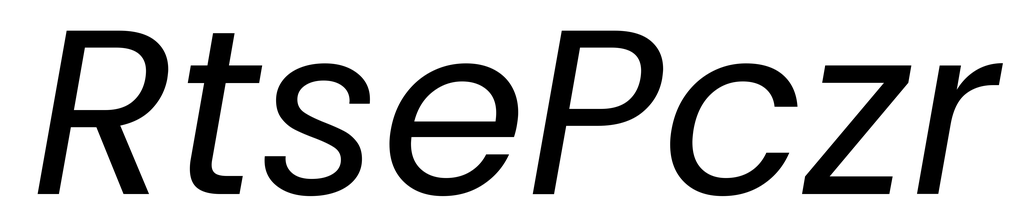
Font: Poppins-Italic